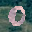
Label: 0